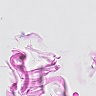
Metastatic tissue present: no